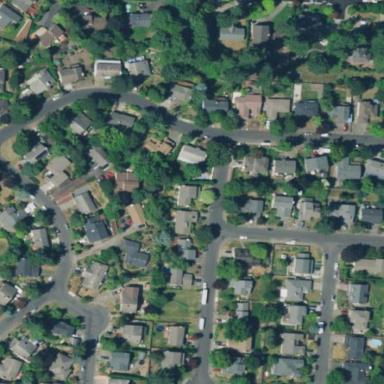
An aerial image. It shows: This residential area consists of single-family homes.